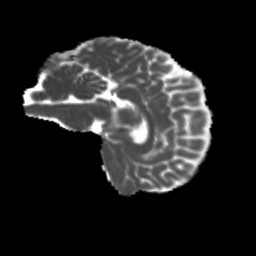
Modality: MD
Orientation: sagittal
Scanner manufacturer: siemens
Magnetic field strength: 3 T
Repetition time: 4 s
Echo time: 0.0594 s